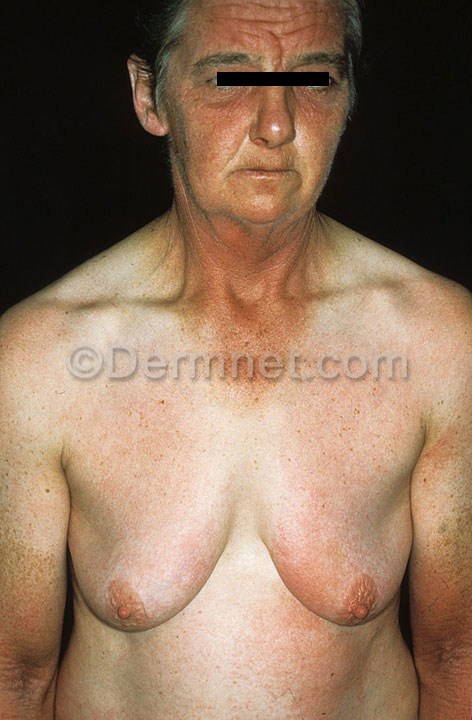
Disease: Exanthems and Drug Eruptions